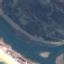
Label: River